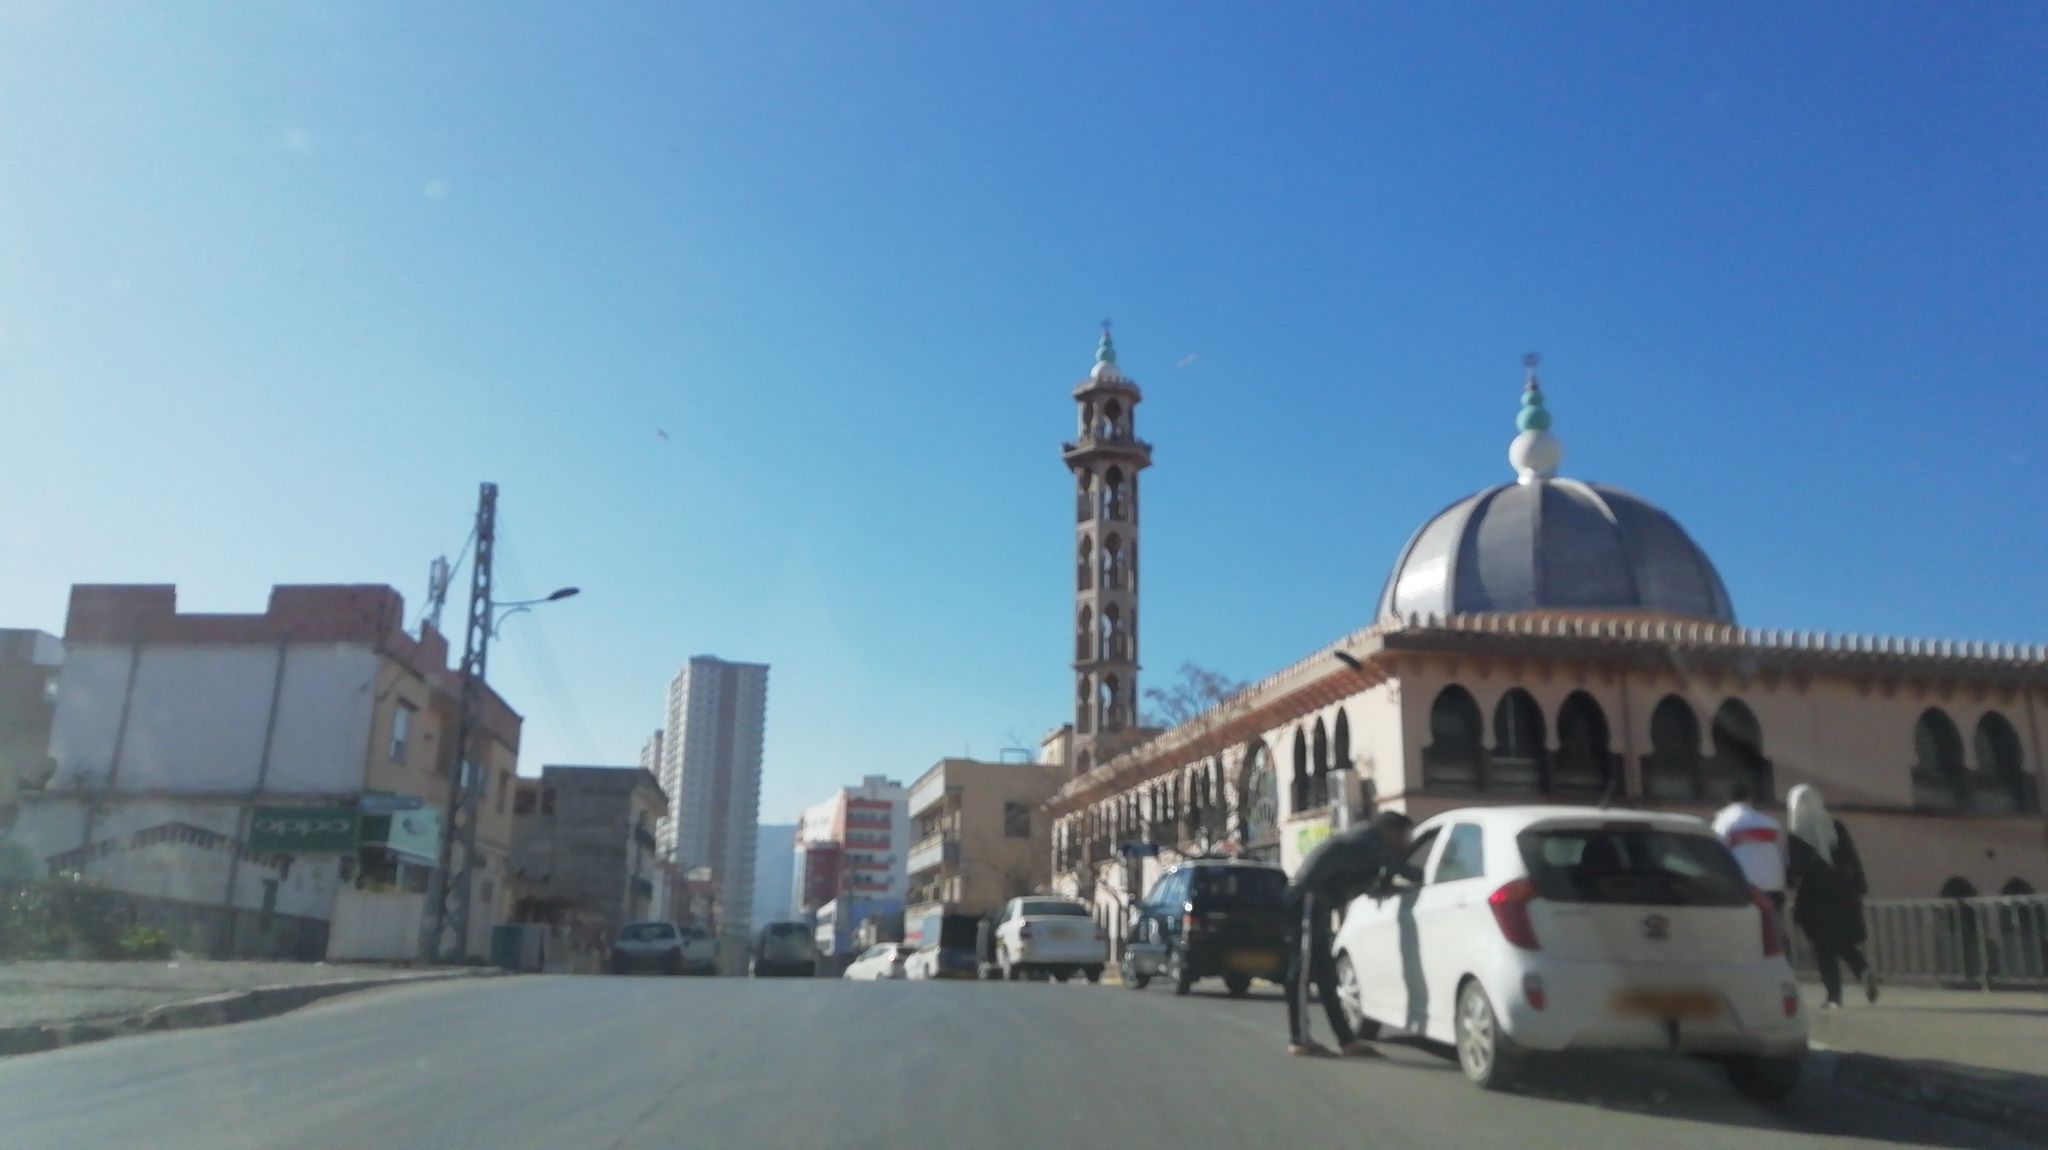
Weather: clear
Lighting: day
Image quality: good
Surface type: driving surface
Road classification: secondary, secondary_link
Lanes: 2.0
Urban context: urban centre
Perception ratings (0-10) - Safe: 7.71, Lively: 2.86, Beautiful: 2.23, Boring: 1.94, Depressing: 4.61, Wealthy: 7.48